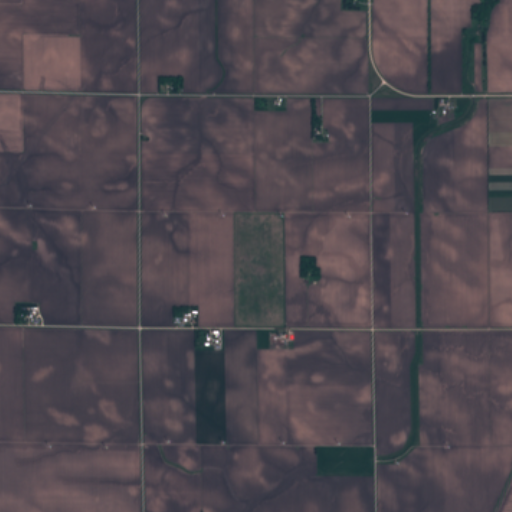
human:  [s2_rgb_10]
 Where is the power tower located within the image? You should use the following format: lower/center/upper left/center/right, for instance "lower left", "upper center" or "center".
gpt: The power tower is located in the upper left of the image.
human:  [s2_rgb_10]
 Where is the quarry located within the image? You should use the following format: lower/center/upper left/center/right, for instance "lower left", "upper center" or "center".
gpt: There is no quarry in the image.